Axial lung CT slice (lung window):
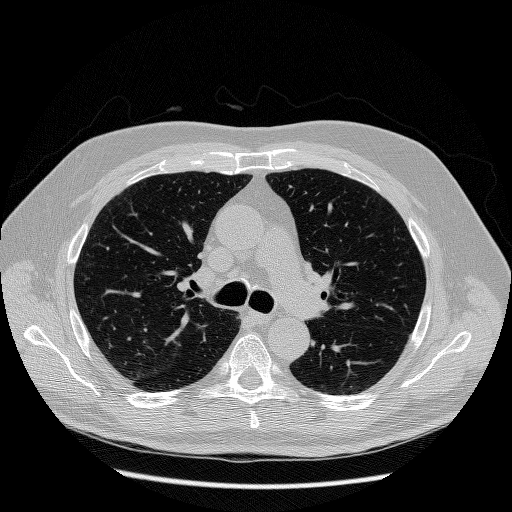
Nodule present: no